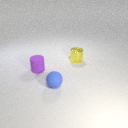
small blue rubber sphere to the left of small yellow metal cylinder